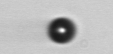
Label: bead